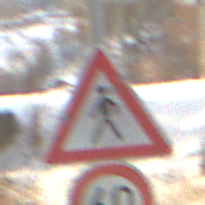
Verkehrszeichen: FussgaengerRechts
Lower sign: Geschwindigkeit60
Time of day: MorningAfternoon
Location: Roofed (Suburban)
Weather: PartlyCloudy
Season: Winter
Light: Natural